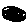
Label: circle